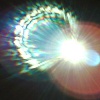
Label: sunburn